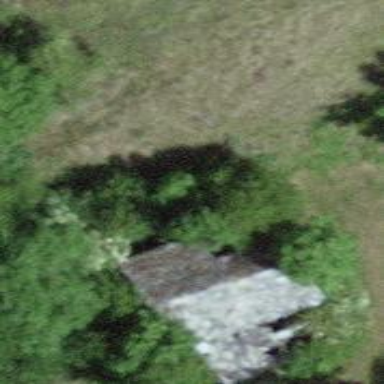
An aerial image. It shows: Barn.